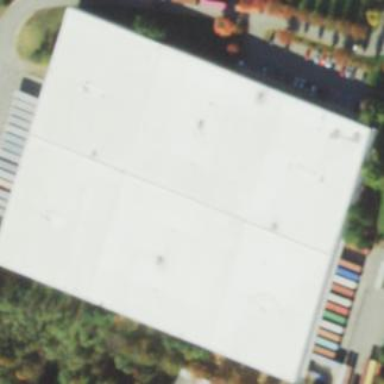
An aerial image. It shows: Warehouse building.